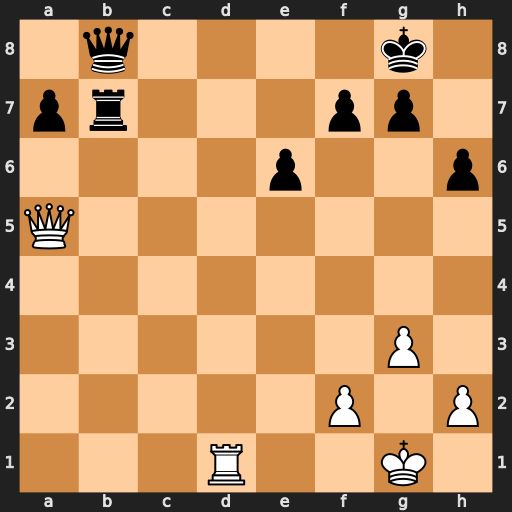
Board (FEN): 1q4k1/pr3pp1/4p2p/Q7/8/6P1/5P1P/3R2K1
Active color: w
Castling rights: -
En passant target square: -
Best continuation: Rd8+ Qxd8 Qxd8+